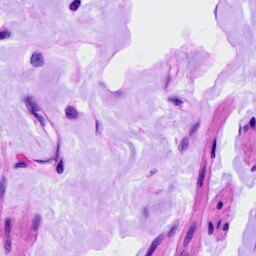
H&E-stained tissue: Ovarian